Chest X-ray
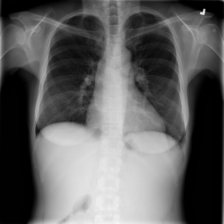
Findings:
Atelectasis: negative
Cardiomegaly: negative
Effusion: negative
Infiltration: positive
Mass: negative
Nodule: negative
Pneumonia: negative
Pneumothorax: negative
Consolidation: negative
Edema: negative
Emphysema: negative
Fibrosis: negative
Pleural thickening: negative
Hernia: negative